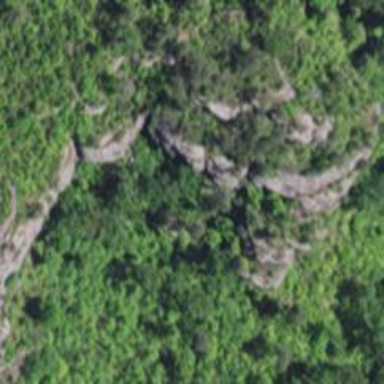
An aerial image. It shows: Cliff in nature.